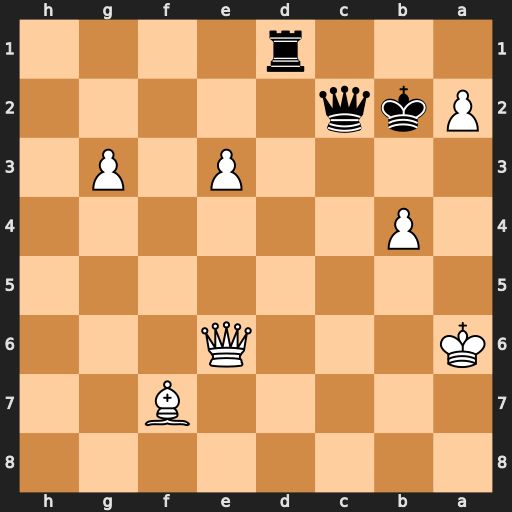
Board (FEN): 8/5B2/K3Q3/8/1P6/4P1P1/Pkq5/3r4
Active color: b
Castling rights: -
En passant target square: -
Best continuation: Qa4+ Kb6 Qxb4+